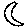
Label: moon